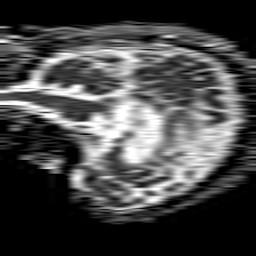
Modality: ADC
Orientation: sagittal
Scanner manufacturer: philips
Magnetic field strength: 1.5 T
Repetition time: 4.6 s
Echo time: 0.08631 s